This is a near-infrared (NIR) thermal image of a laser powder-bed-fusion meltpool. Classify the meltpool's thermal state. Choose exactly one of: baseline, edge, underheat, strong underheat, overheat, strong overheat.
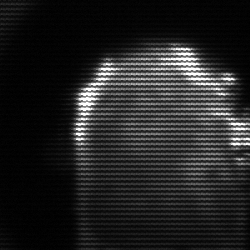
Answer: baseline